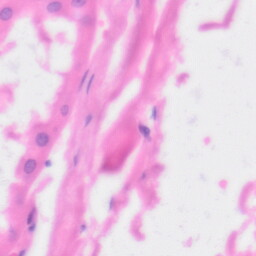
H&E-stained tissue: Kidney